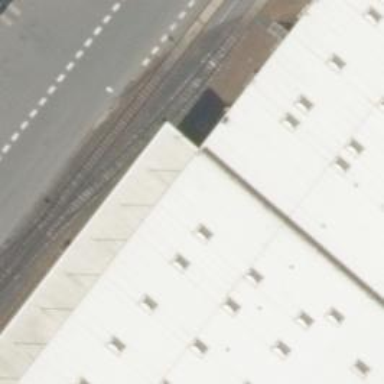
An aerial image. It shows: Railway yard.